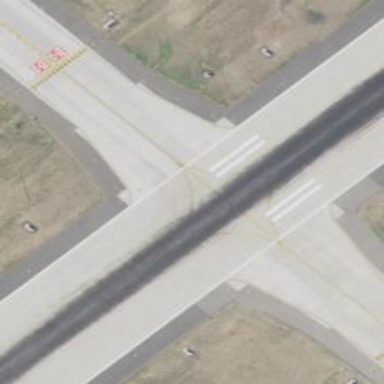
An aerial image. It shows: Runway surface made of asphalt at airport.